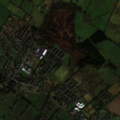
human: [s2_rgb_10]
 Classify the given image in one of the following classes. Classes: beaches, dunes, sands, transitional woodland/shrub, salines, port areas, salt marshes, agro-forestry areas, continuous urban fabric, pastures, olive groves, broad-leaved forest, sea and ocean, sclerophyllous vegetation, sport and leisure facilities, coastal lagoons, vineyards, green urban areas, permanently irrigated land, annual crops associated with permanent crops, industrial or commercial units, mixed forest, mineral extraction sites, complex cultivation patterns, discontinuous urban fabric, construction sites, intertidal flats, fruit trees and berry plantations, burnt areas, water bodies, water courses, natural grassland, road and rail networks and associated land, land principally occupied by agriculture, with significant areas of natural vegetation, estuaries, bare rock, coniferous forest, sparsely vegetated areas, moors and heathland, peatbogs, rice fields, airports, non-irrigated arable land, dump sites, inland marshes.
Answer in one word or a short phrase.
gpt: discontinuous urban fabric, pastures, transitional woodland/shrub